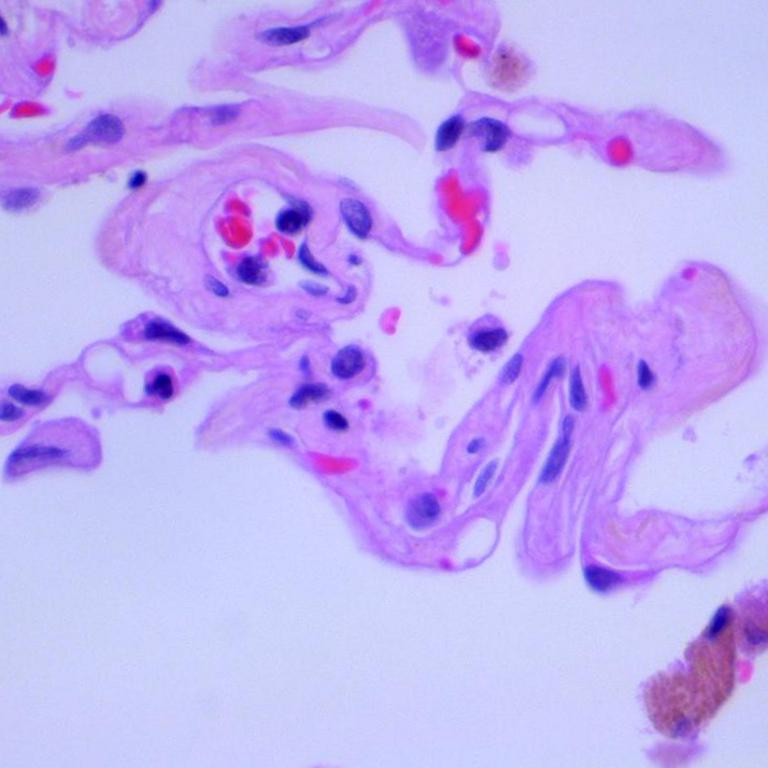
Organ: lung
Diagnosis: benign